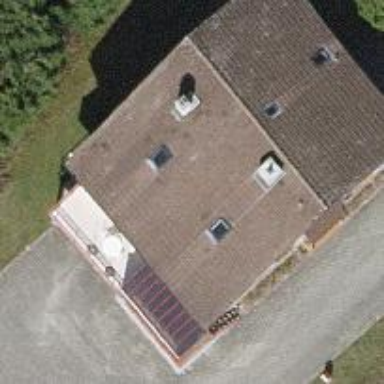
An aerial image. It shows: Simple house.